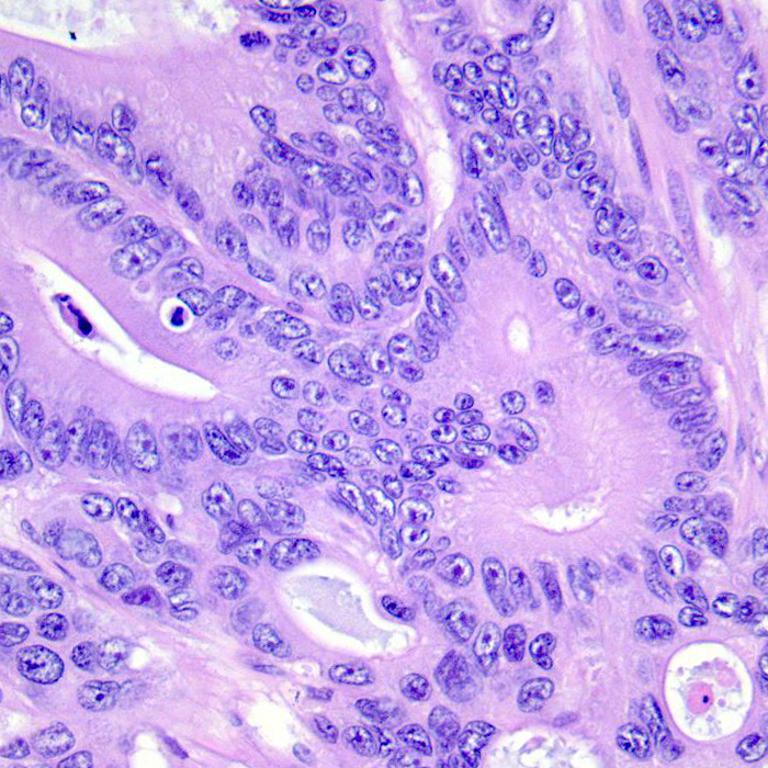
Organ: colon
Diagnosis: adenocarcinomas